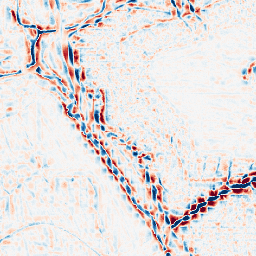
Category: wavelet
Decomposition family: wavelet_biorthogonal
Decomposition parameters: wavelet: bior2.4
level: 3
Upsampling method: quartic
Upsampling parameters: scale: 4
Upsampling scale: 4